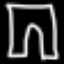
Label: pants